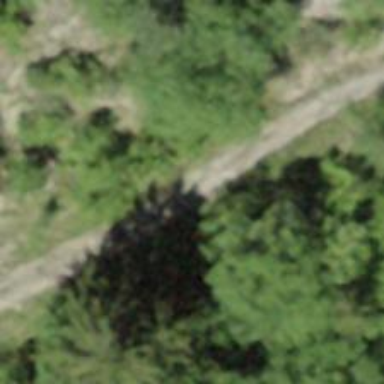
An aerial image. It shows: Unpaved footway.